Question: I have rows of items in a list that each have their own delete button. Before deleting the item, I'd like to use Bootstrap's popovers to display a confirmation before the form is actually submitted:

I used to use the <URL> for this, but I'm sure there's a simpler, cleaner way to do this without plugins.
I can pass the values from the form to jQuery, and trigger the popover, but I'm not sure how to submit the form based on the responses selected in the popover. Also, whenever another delete button is triggered, it would be preferable to disable any other open popovers. I recognize that this is fundamentally a Javascript/jQuery question, and I would greatly appreciate any help or suggestions.
Here's a Bootply that shows my progress so far: <URL>
Thanks!!
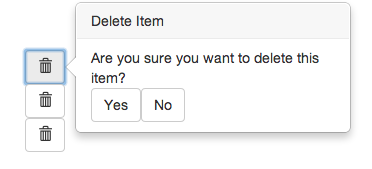
Answer: I ended up using <URL>' is triggered. But, I'm sure this could easily be solved.
Usage is pretty simple. To solve my problem above, to confirm a form submission with a Bootstrap popover, use the following example:
HTML:
'''
<form action="yourDeleteScript.php" method="post">
<input type="hidden" name="id" value="100">
<button class="btn btn-default btn-delete" type="submit">Delete</button>
</form>
<script type="text/javascript" src="jquery.popconfirm.js"></script>
'''
JS:
'''
$(".btn-delete").popConfirm({
title: "Delete Item",
content: "Are you sure you want to delete this item?",
placement: "top"
});
'''
*This is all working using jQuery 1.10.2 and 2.0.3, Bootstrap 3.0.3, and the PopConfirm plugin on 1/2/14 *